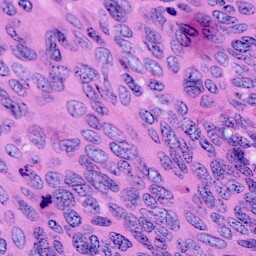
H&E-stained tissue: Cervix